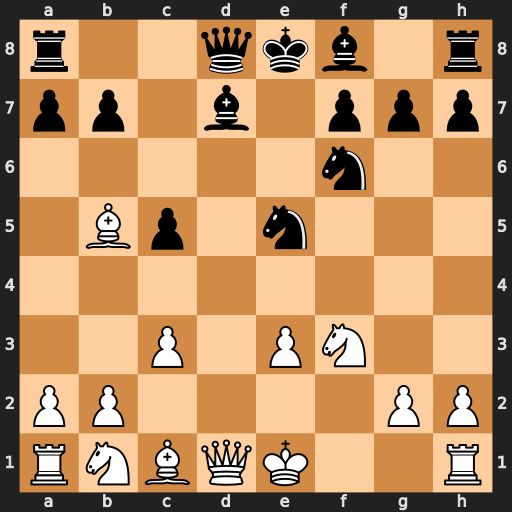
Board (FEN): r2qkb1r/pp1b1ppp/5n2/1Bp1n3/8/2P1PN2/PP4PP/RNBQK2R
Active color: w
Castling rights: KQkq
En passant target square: -
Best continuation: Nxe5 Bxb5 Qb3